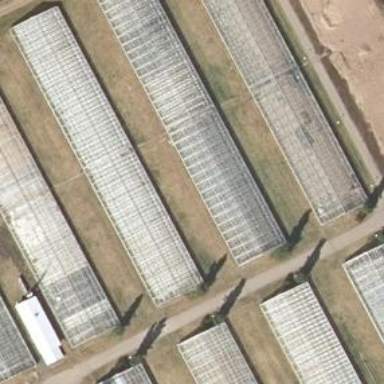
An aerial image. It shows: Greenhouse.